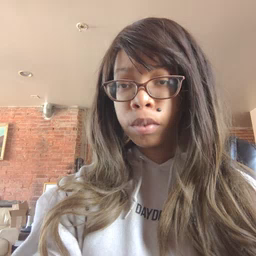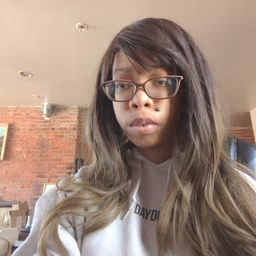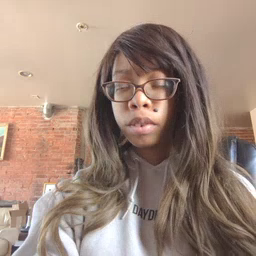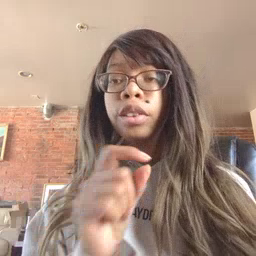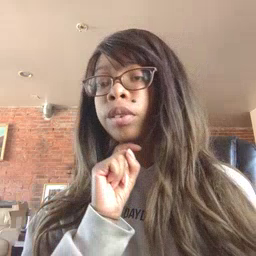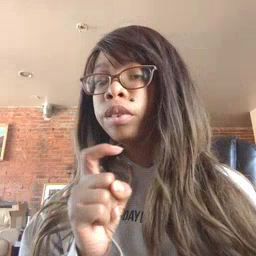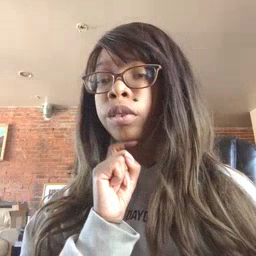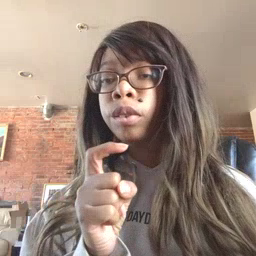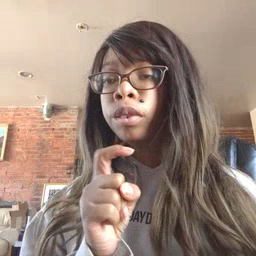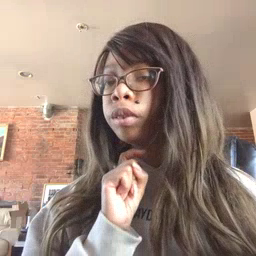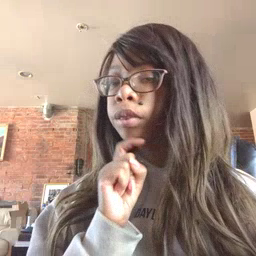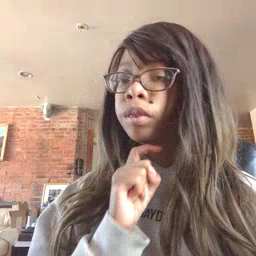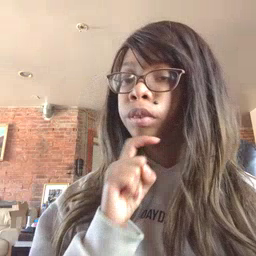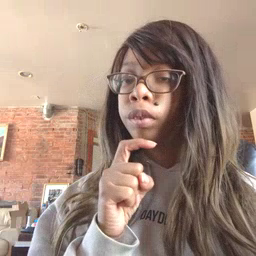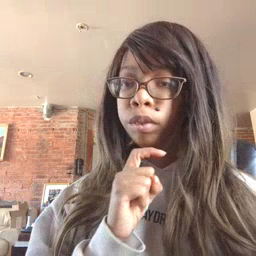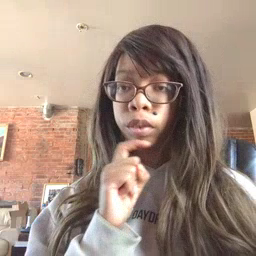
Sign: garbage